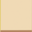
Piece: xx